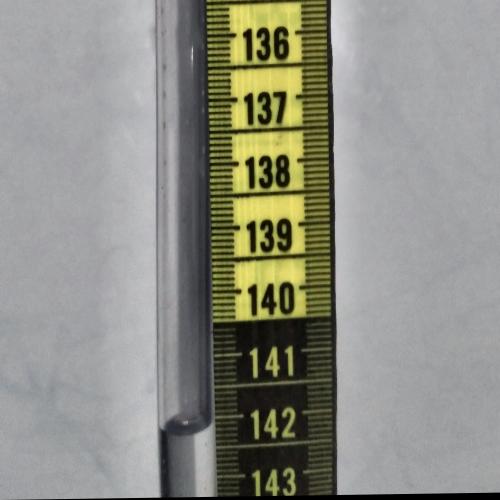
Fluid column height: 142.1 cm